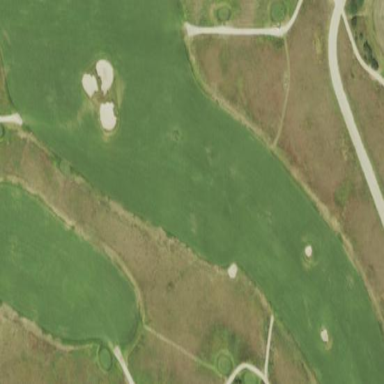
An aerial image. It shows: Golf fairway in the image.